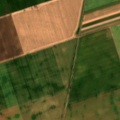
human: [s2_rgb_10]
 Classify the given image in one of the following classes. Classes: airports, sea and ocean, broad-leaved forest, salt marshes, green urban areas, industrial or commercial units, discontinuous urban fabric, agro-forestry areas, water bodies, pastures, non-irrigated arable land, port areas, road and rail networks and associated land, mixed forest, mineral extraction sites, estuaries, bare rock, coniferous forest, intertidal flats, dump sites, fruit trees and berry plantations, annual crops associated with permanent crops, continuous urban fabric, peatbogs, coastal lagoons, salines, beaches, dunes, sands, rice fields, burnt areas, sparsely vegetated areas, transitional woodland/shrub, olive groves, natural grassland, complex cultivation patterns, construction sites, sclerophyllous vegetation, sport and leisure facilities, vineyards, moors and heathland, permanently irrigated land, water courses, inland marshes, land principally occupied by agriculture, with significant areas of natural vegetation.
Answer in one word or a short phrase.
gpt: non-irrigated arable land